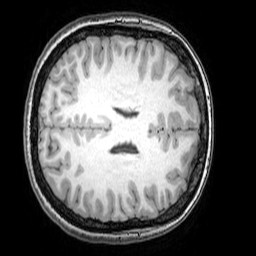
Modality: T1w
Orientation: axial
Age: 23
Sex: female
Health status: healthy
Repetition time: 0.081 s
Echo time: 0.037 s